Interaction volume radius: 5 \u00c5
Interaction volume height: 20 \u00c5
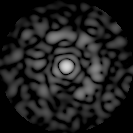
Disorder parameter: 0.8537